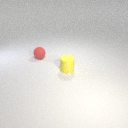
small red rubber sphere to the left of small yellow rubber cylinder